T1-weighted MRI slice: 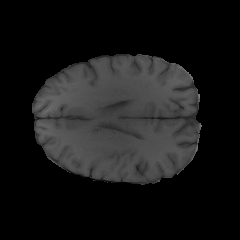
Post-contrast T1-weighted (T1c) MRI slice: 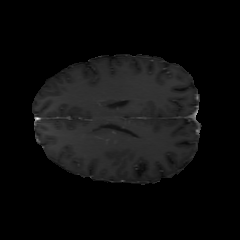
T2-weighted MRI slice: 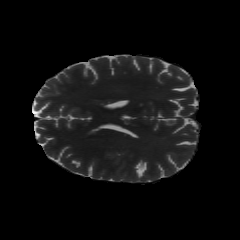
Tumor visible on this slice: no